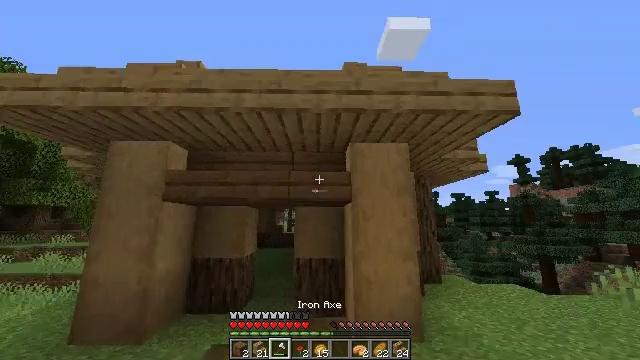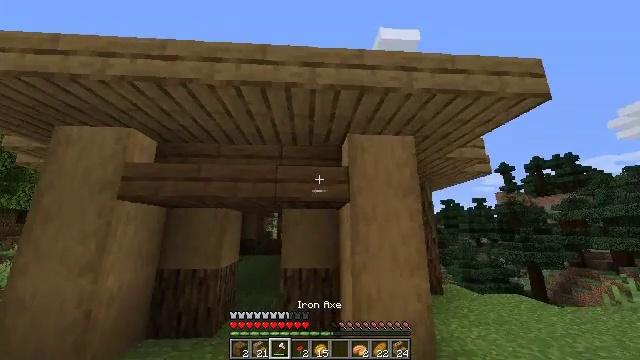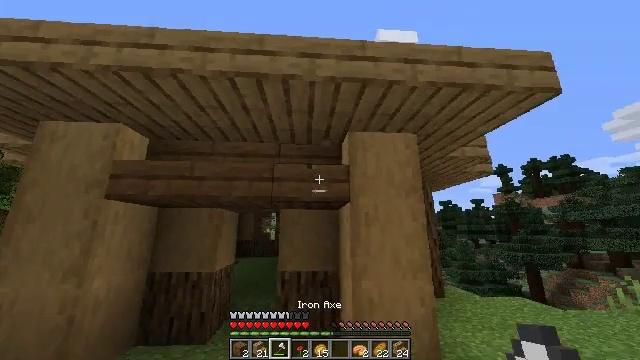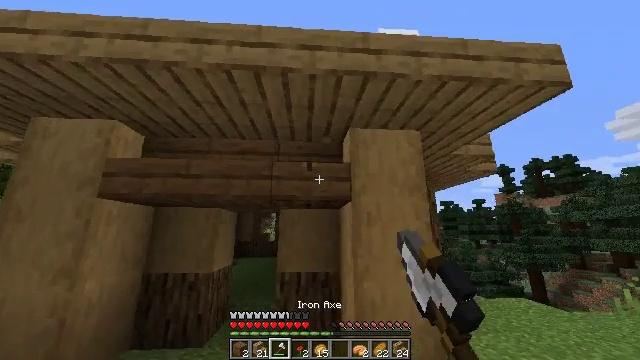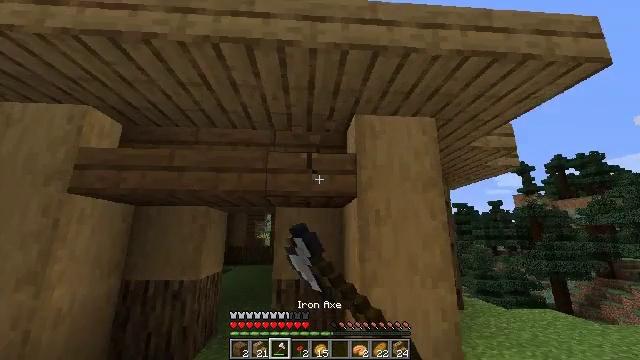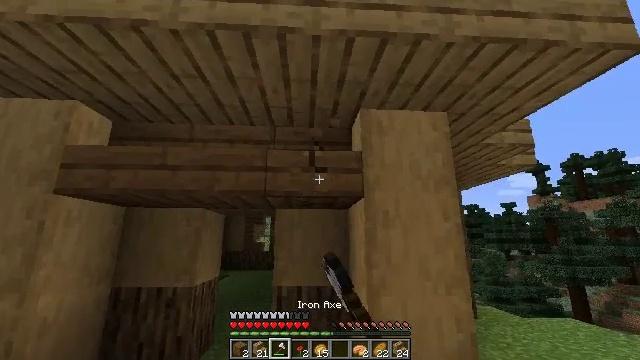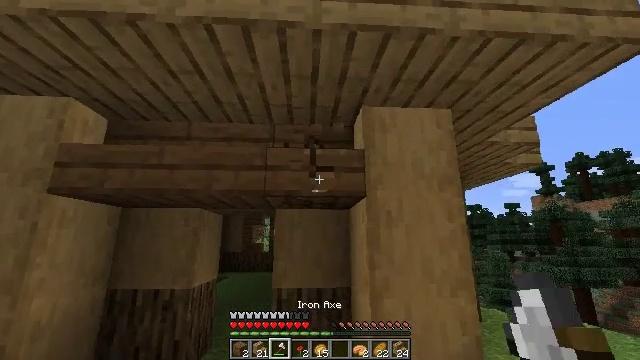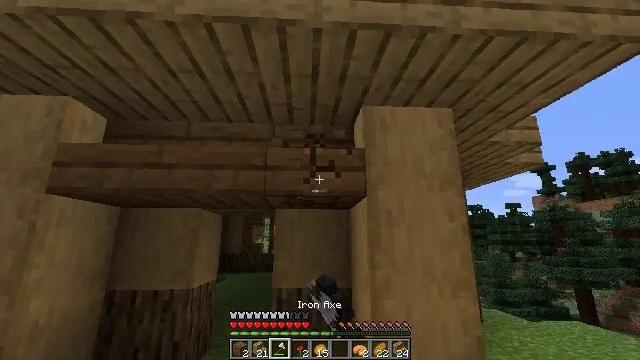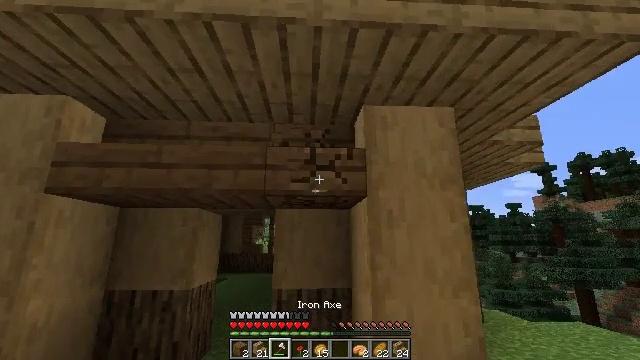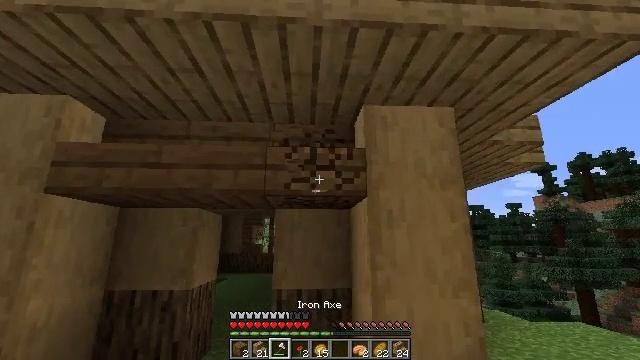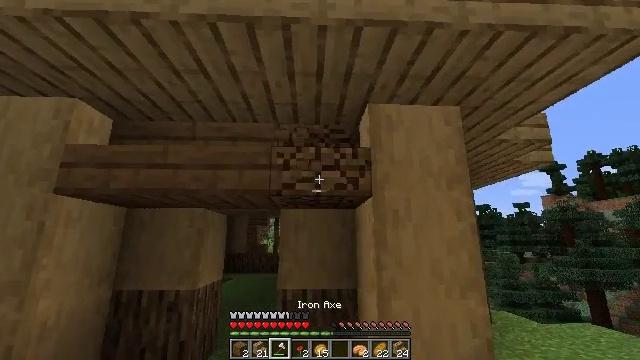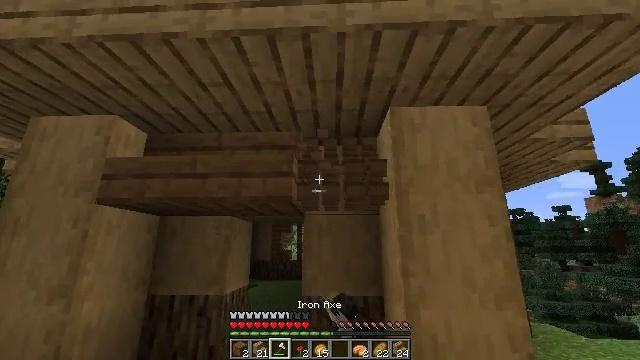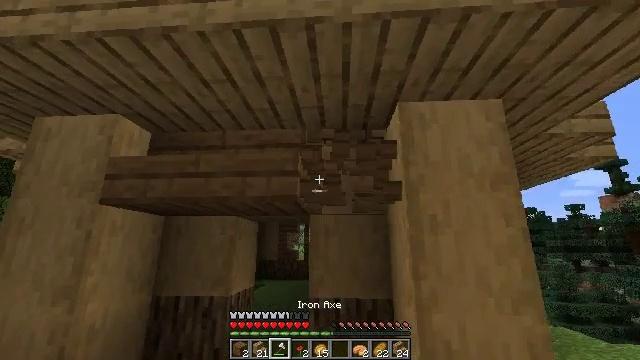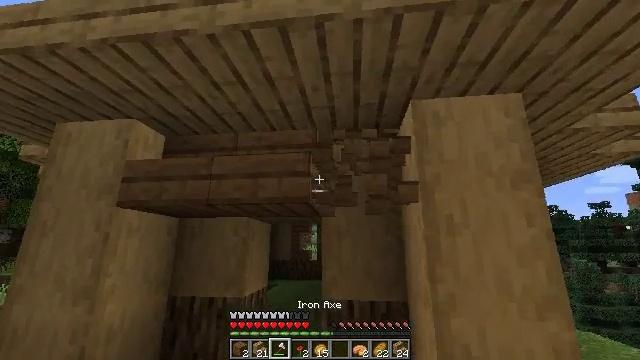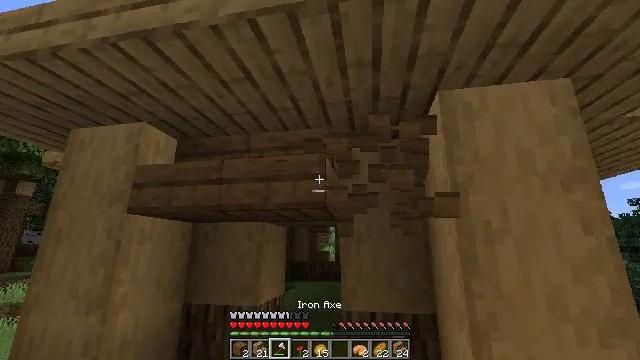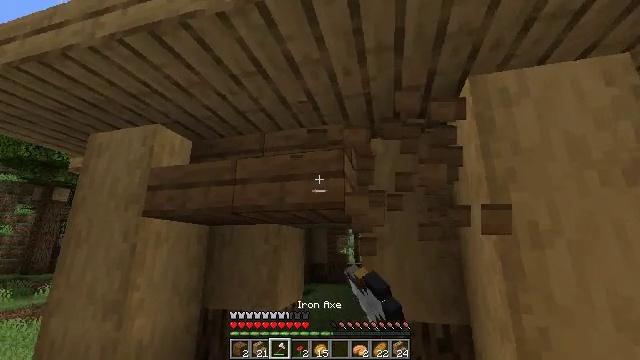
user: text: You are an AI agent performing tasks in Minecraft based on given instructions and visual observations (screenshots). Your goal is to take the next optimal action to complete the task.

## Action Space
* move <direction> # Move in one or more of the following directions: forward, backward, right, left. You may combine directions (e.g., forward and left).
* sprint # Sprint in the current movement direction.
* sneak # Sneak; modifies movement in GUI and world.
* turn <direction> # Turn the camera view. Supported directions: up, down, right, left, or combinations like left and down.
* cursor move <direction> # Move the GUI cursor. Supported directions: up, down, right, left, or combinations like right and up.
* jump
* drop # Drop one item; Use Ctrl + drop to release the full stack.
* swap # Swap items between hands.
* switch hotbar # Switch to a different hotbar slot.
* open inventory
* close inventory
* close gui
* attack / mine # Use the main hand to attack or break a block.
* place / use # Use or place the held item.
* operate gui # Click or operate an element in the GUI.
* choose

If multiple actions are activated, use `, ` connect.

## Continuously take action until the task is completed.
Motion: motion action
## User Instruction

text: Collect spruce stairs from a structure.
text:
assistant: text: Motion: move forward, turn right and up, switch to hotbar 3
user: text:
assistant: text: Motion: attack / mine
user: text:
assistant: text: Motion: attack / mine
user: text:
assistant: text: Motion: attack / mine
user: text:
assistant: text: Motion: attack / mine
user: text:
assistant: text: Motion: attack / mine
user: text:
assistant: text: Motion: attack / mine
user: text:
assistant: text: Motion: attack / mine
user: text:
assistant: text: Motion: attack / mine
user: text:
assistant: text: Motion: turn left, attack / mine
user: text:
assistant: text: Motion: turn left and up, attack / mine
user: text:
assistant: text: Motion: move forward, turn left, attack / mine
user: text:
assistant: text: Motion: move forward, turn left, attack / mine
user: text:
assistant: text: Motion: move forward, turn left, attack / mine
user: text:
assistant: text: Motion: move forward, turn left, attack / mine
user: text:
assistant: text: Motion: attack / mine
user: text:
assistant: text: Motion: attack / mine
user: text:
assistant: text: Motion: attack / mine
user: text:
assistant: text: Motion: turn left and up, attack / mine
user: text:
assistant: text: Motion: attack / mine
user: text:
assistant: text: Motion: attack / mine
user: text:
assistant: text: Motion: attack / mine
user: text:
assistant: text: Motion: attack / mine
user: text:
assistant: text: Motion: attack / mine
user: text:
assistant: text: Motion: attack / mine
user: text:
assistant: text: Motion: attack / mine
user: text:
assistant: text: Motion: attack / mine
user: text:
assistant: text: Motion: attack / mine
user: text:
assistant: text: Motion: attack / mine
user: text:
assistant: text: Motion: move forward, turn left, attack / mine